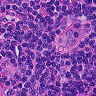
Metastatic tissue present: no